Interaction volume radius: 5 \u00c5
Interaction volume height: 10 \u00c5
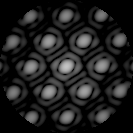
Disorder parameter: 0.05948